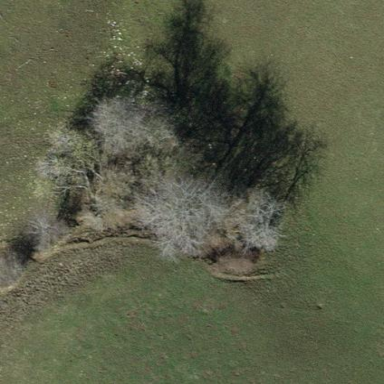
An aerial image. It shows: Beautiful meadow.